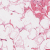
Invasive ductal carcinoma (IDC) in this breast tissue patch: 0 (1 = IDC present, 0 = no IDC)